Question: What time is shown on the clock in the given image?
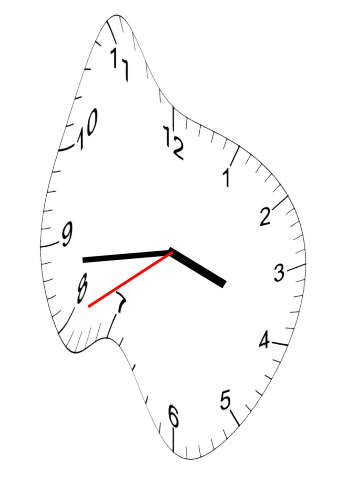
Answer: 03:43:40